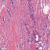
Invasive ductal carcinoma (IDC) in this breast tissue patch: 1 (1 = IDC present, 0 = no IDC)